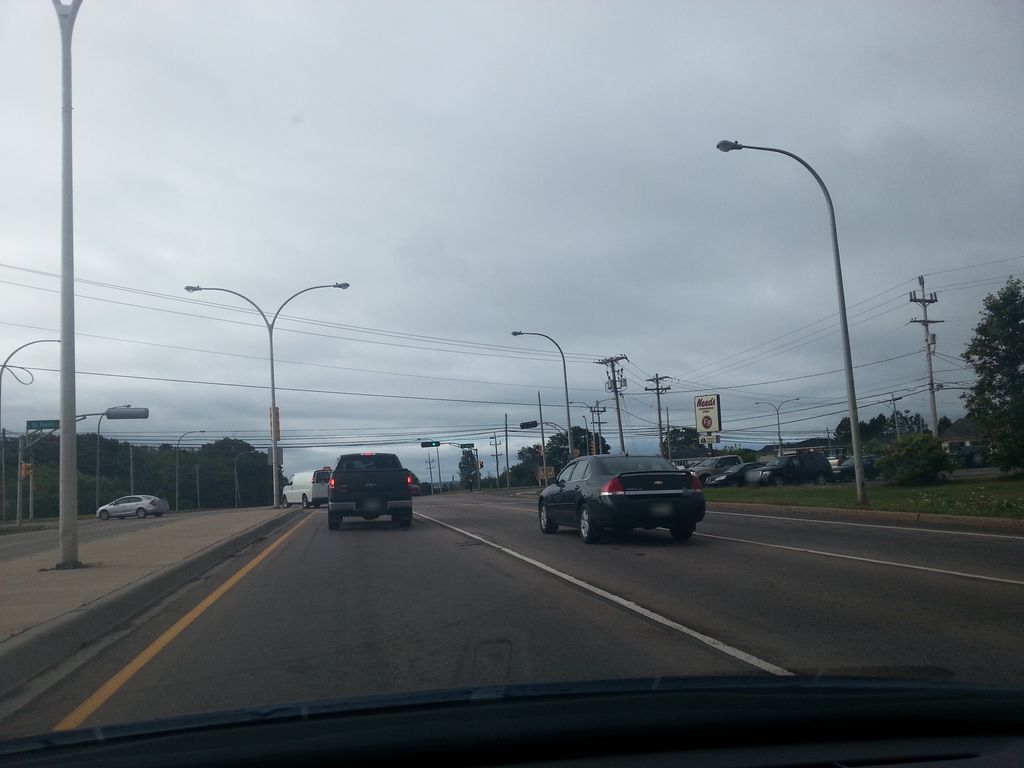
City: charlottetown